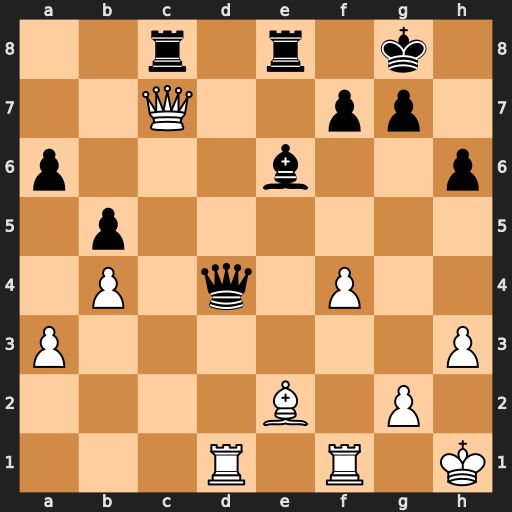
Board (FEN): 2r1r1k1/2Q2pp1/p3b2p/1p6/1P1q1P2/P6P/4B1P1/3R1R1K
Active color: w
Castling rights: -
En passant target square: -
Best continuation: Qxc8 Bxc8 Rxd4